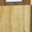
Piece: xx